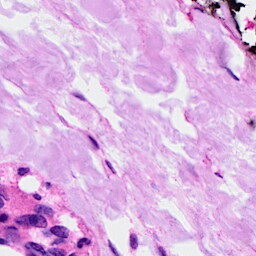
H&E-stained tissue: Breast